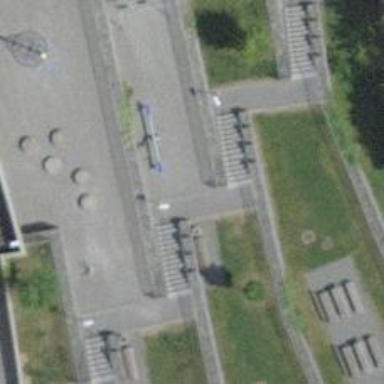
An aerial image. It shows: Playground area for leisure activities on the land.